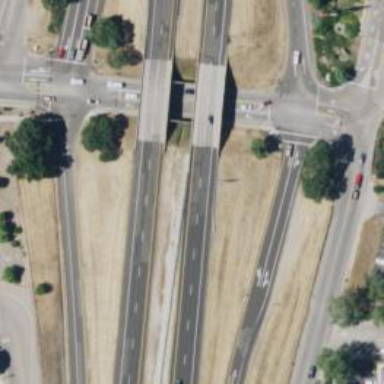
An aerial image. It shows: Bridge over motorway.